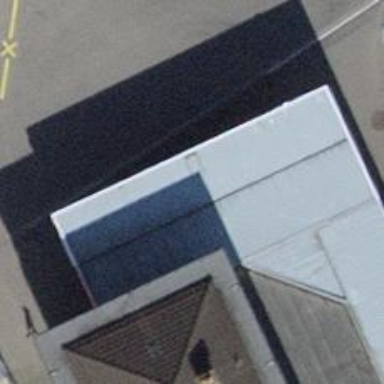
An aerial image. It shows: Fuel station.